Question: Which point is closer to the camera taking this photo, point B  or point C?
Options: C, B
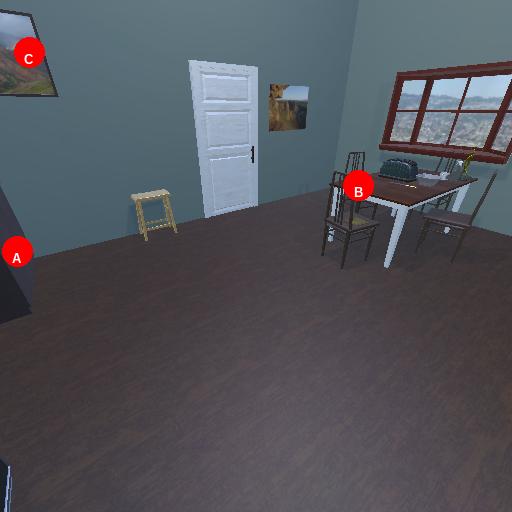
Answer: C